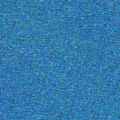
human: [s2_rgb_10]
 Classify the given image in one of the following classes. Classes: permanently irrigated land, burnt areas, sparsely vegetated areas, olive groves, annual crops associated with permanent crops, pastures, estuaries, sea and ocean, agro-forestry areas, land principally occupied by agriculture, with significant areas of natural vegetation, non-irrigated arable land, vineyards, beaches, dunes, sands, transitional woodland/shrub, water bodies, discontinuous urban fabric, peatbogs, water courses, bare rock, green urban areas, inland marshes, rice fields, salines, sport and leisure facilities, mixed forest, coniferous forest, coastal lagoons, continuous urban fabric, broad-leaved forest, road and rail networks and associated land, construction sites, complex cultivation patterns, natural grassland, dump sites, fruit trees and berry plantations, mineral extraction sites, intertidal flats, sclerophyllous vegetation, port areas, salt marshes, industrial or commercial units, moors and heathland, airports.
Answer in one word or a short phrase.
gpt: sea and ocean